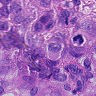
Metastatic tissue present: yes